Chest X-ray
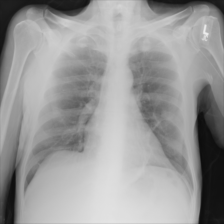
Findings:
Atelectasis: negative
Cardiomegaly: negative
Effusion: negative
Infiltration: negative
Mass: negative
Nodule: negative
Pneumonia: negative
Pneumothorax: negative
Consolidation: negative
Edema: negative
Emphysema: negative
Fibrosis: negative
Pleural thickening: negative
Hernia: negative